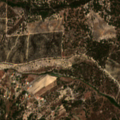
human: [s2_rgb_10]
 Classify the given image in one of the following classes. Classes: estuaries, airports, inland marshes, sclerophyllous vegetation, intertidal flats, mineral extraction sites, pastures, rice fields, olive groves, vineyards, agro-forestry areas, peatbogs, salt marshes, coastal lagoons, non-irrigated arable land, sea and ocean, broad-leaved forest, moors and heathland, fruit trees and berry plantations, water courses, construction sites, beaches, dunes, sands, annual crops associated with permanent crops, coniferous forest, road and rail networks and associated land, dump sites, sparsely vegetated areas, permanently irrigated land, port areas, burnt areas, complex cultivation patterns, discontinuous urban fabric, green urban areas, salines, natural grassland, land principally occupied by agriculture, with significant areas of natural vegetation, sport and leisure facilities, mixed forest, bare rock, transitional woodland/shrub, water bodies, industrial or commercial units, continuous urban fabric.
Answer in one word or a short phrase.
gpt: land principally occupied by agriculture, with significant areas of natural vegetation, agro-forestry areas, broad-leaved forest, coniferous forest, transitional woodland/shrub